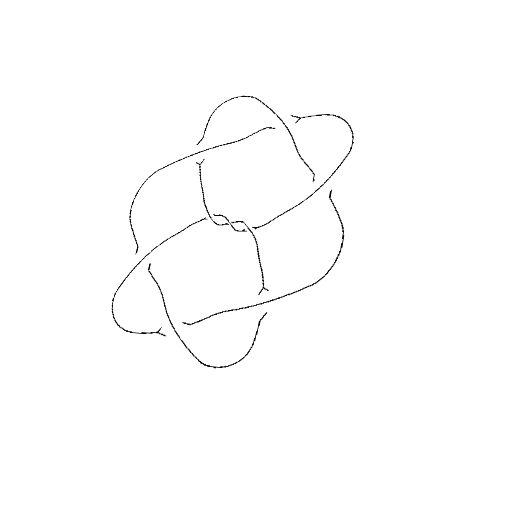
Crossing number: 9